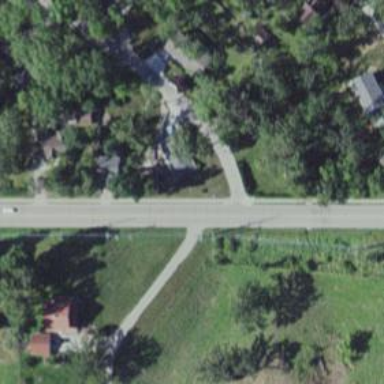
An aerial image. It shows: Secondary road.